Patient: sex M, age 78
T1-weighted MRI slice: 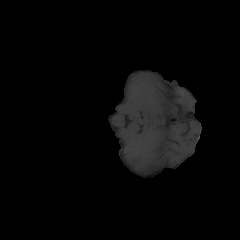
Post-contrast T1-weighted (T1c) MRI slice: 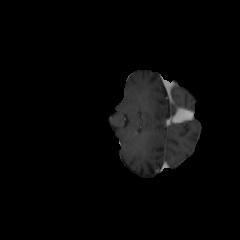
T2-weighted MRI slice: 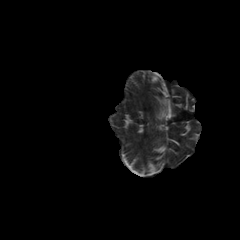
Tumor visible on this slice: no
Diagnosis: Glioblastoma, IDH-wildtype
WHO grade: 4